Question: When I try to import an existing project into eclipse,
I see duplicate packages for src folder(highlighted in red below)
Not sure why.How do i fix this?

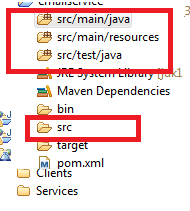
Answer: This is not an issue, actually It's fine.
Eclipse displays the package view (as you pointed in the first red square) and also the directories inside your project (the second square).
As you can see in your screenshot, the first 3 folders contain the package icon (that's because you are using the view), then below your Maven dependencies you can find the physical folders.
If you don't want to see your package folder you may consider using view instead of .
Btw, you can configure filters for your view by using:

Then select the filter you consider appropiated.